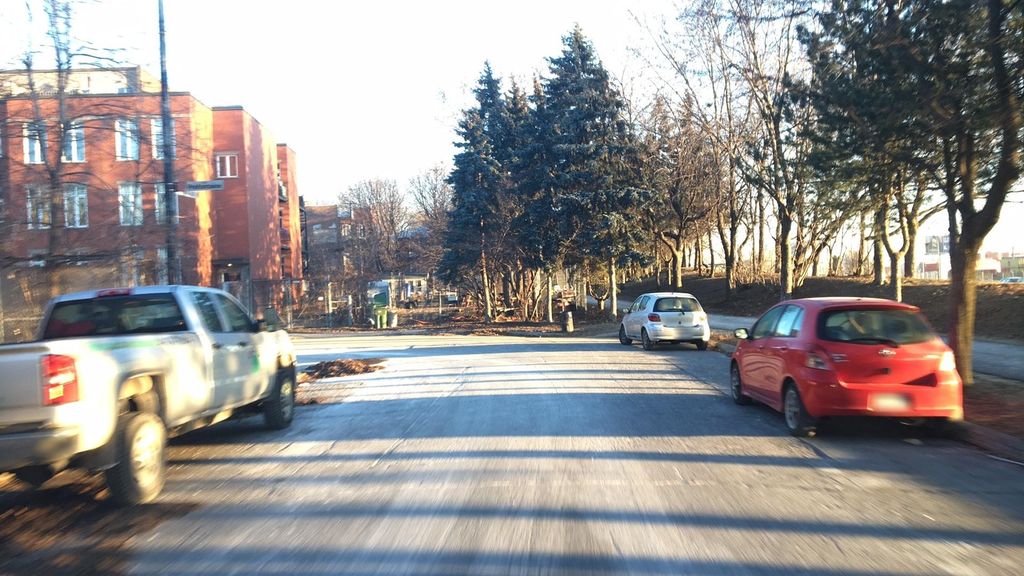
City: montreal